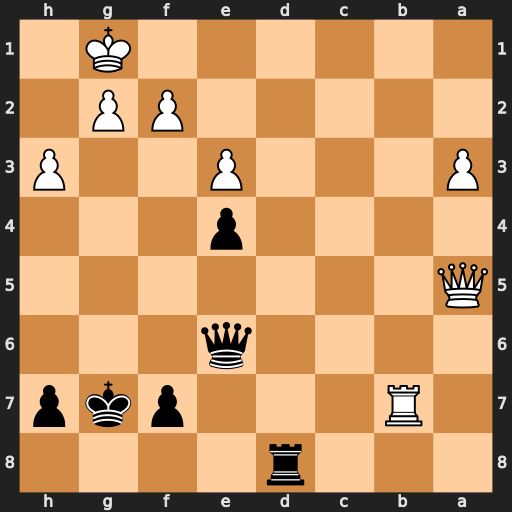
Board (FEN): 3r4/1R3pkp/4q3/Q7/4p3/P3P2P/5PP1/6K1
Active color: b
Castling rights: -
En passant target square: -
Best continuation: Rd1+ Kh2 Qd6+ g3 Qf6 Rxf7+ Qxf7